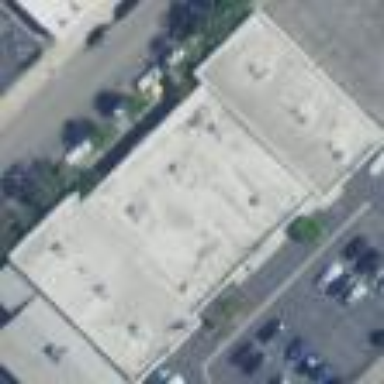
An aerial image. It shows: Commercial building.